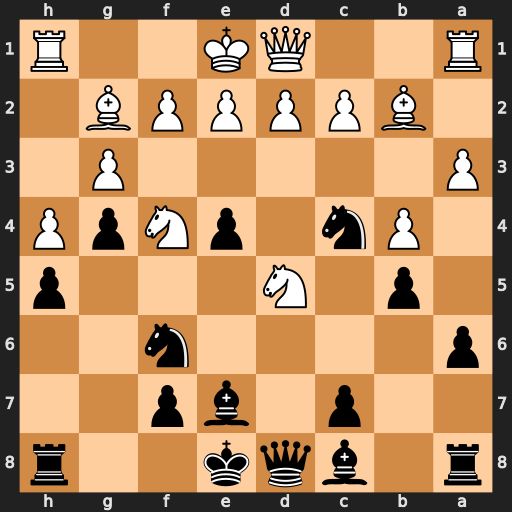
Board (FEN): r1bqk2r/2p1bp2/p4n2/1p1N3p/1Pn1pNpP/P5P1/1BPPPPB1/R2QK2R
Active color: b
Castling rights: KQkq
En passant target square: -
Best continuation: Nxb2 Nxf6+ Bxf6